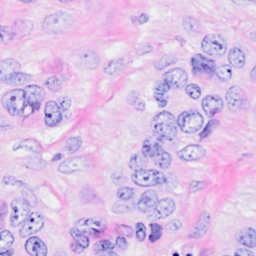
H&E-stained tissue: Breast